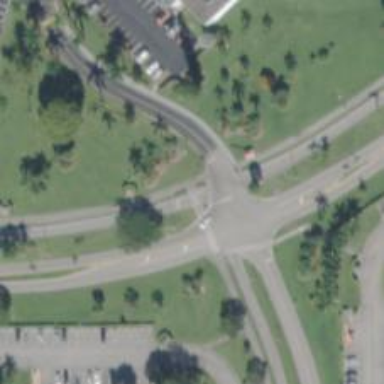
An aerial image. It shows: Crossing on cycleway.